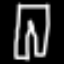
Label: pants